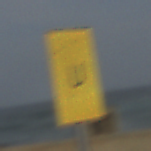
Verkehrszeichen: AnkuendigungOderFortsetzungUmleitungOhnePfeilsymbol
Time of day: MorningAfternoon
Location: Outdoor (Suburban)
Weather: PartlyCloudy
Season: NotSpecified
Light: Natural